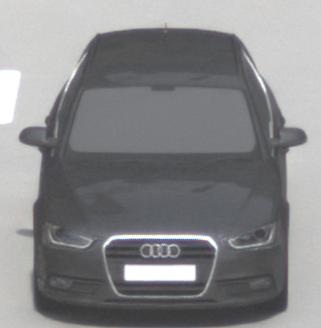
Make: Audi
Model: A4 Avant 1.8 TFSI
Detailed model: A4 (B8) Avant
Model produced from: 2012/02
Model produced until: 2015/04
Doors: 5
Color: gray
Road condition: dry road
Daytime: morning or afternoon
Contrast: low contrast